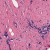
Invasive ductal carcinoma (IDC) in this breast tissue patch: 1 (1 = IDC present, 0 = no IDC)